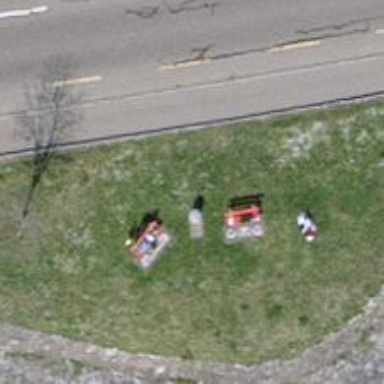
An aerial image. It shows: Red bench.